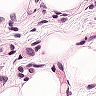
Metastatic tissue present: yes